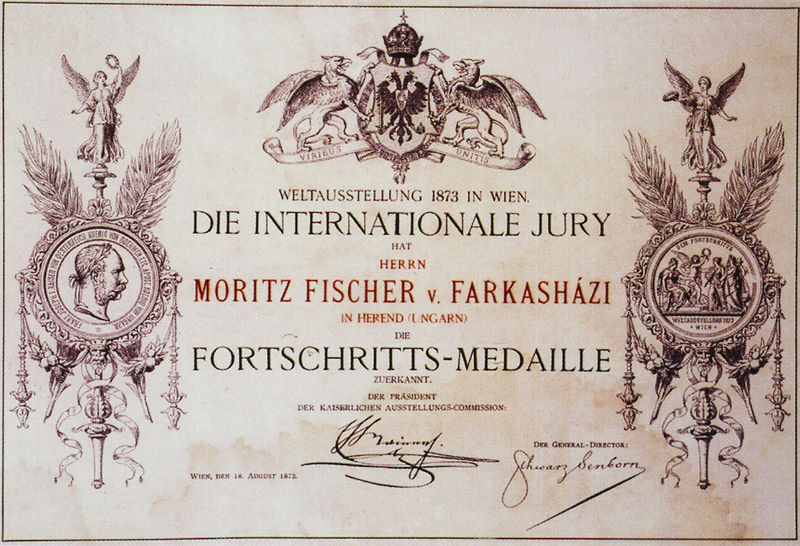
Titel: Diplom der Fortschrittmedaille der Pm. Fischer
Schlagwörter: adler, feder, flügel, kopf, menschen, brust, hut, schwarz, rot, federn, portrait, vögel, krone, kreis, engel, schrift, fischer, werbung, deutsch, jahreszahl, unterschrift, buch, porträts, druck, stich, seite, text, kranz, buchseite, deckblatt, wappen, greif, medaille, wien, urkunde, emblem, weltausstellung, handschrift, internationale, münze, unterschriften, viktoria, ungarn, anzeige, jury, greife, moritz, rot schwarz, farkashazi, fortschrittsmedaille